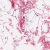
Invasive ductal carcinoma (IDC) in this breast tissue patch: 0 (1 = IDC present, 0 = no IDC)